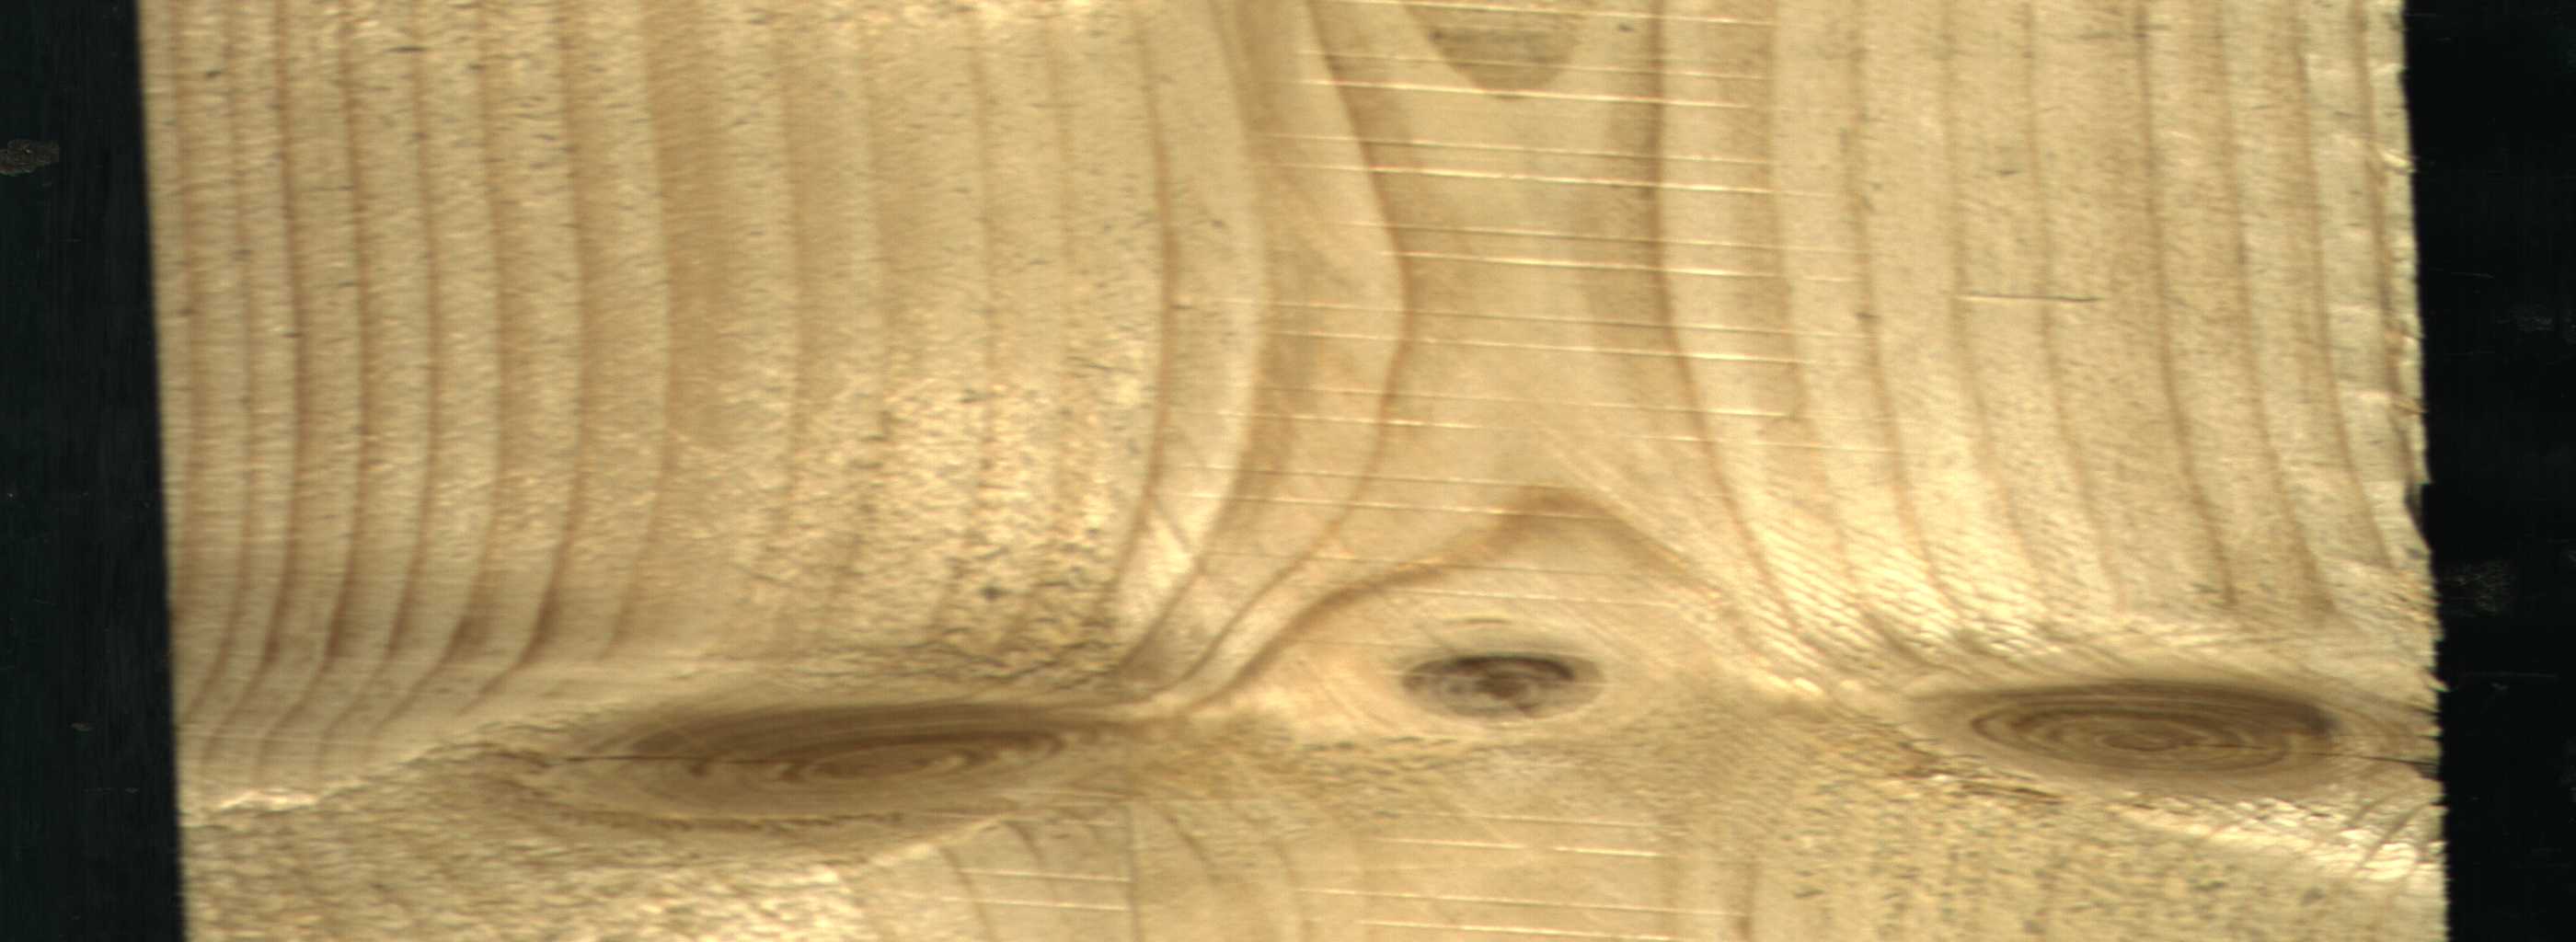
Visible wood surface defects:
Live_Knot
Live_Knot
Live_Knot